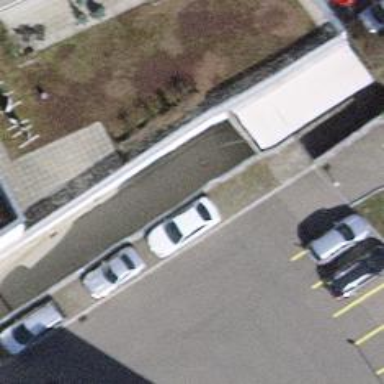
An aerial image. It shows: Parking entrance.